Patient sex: M
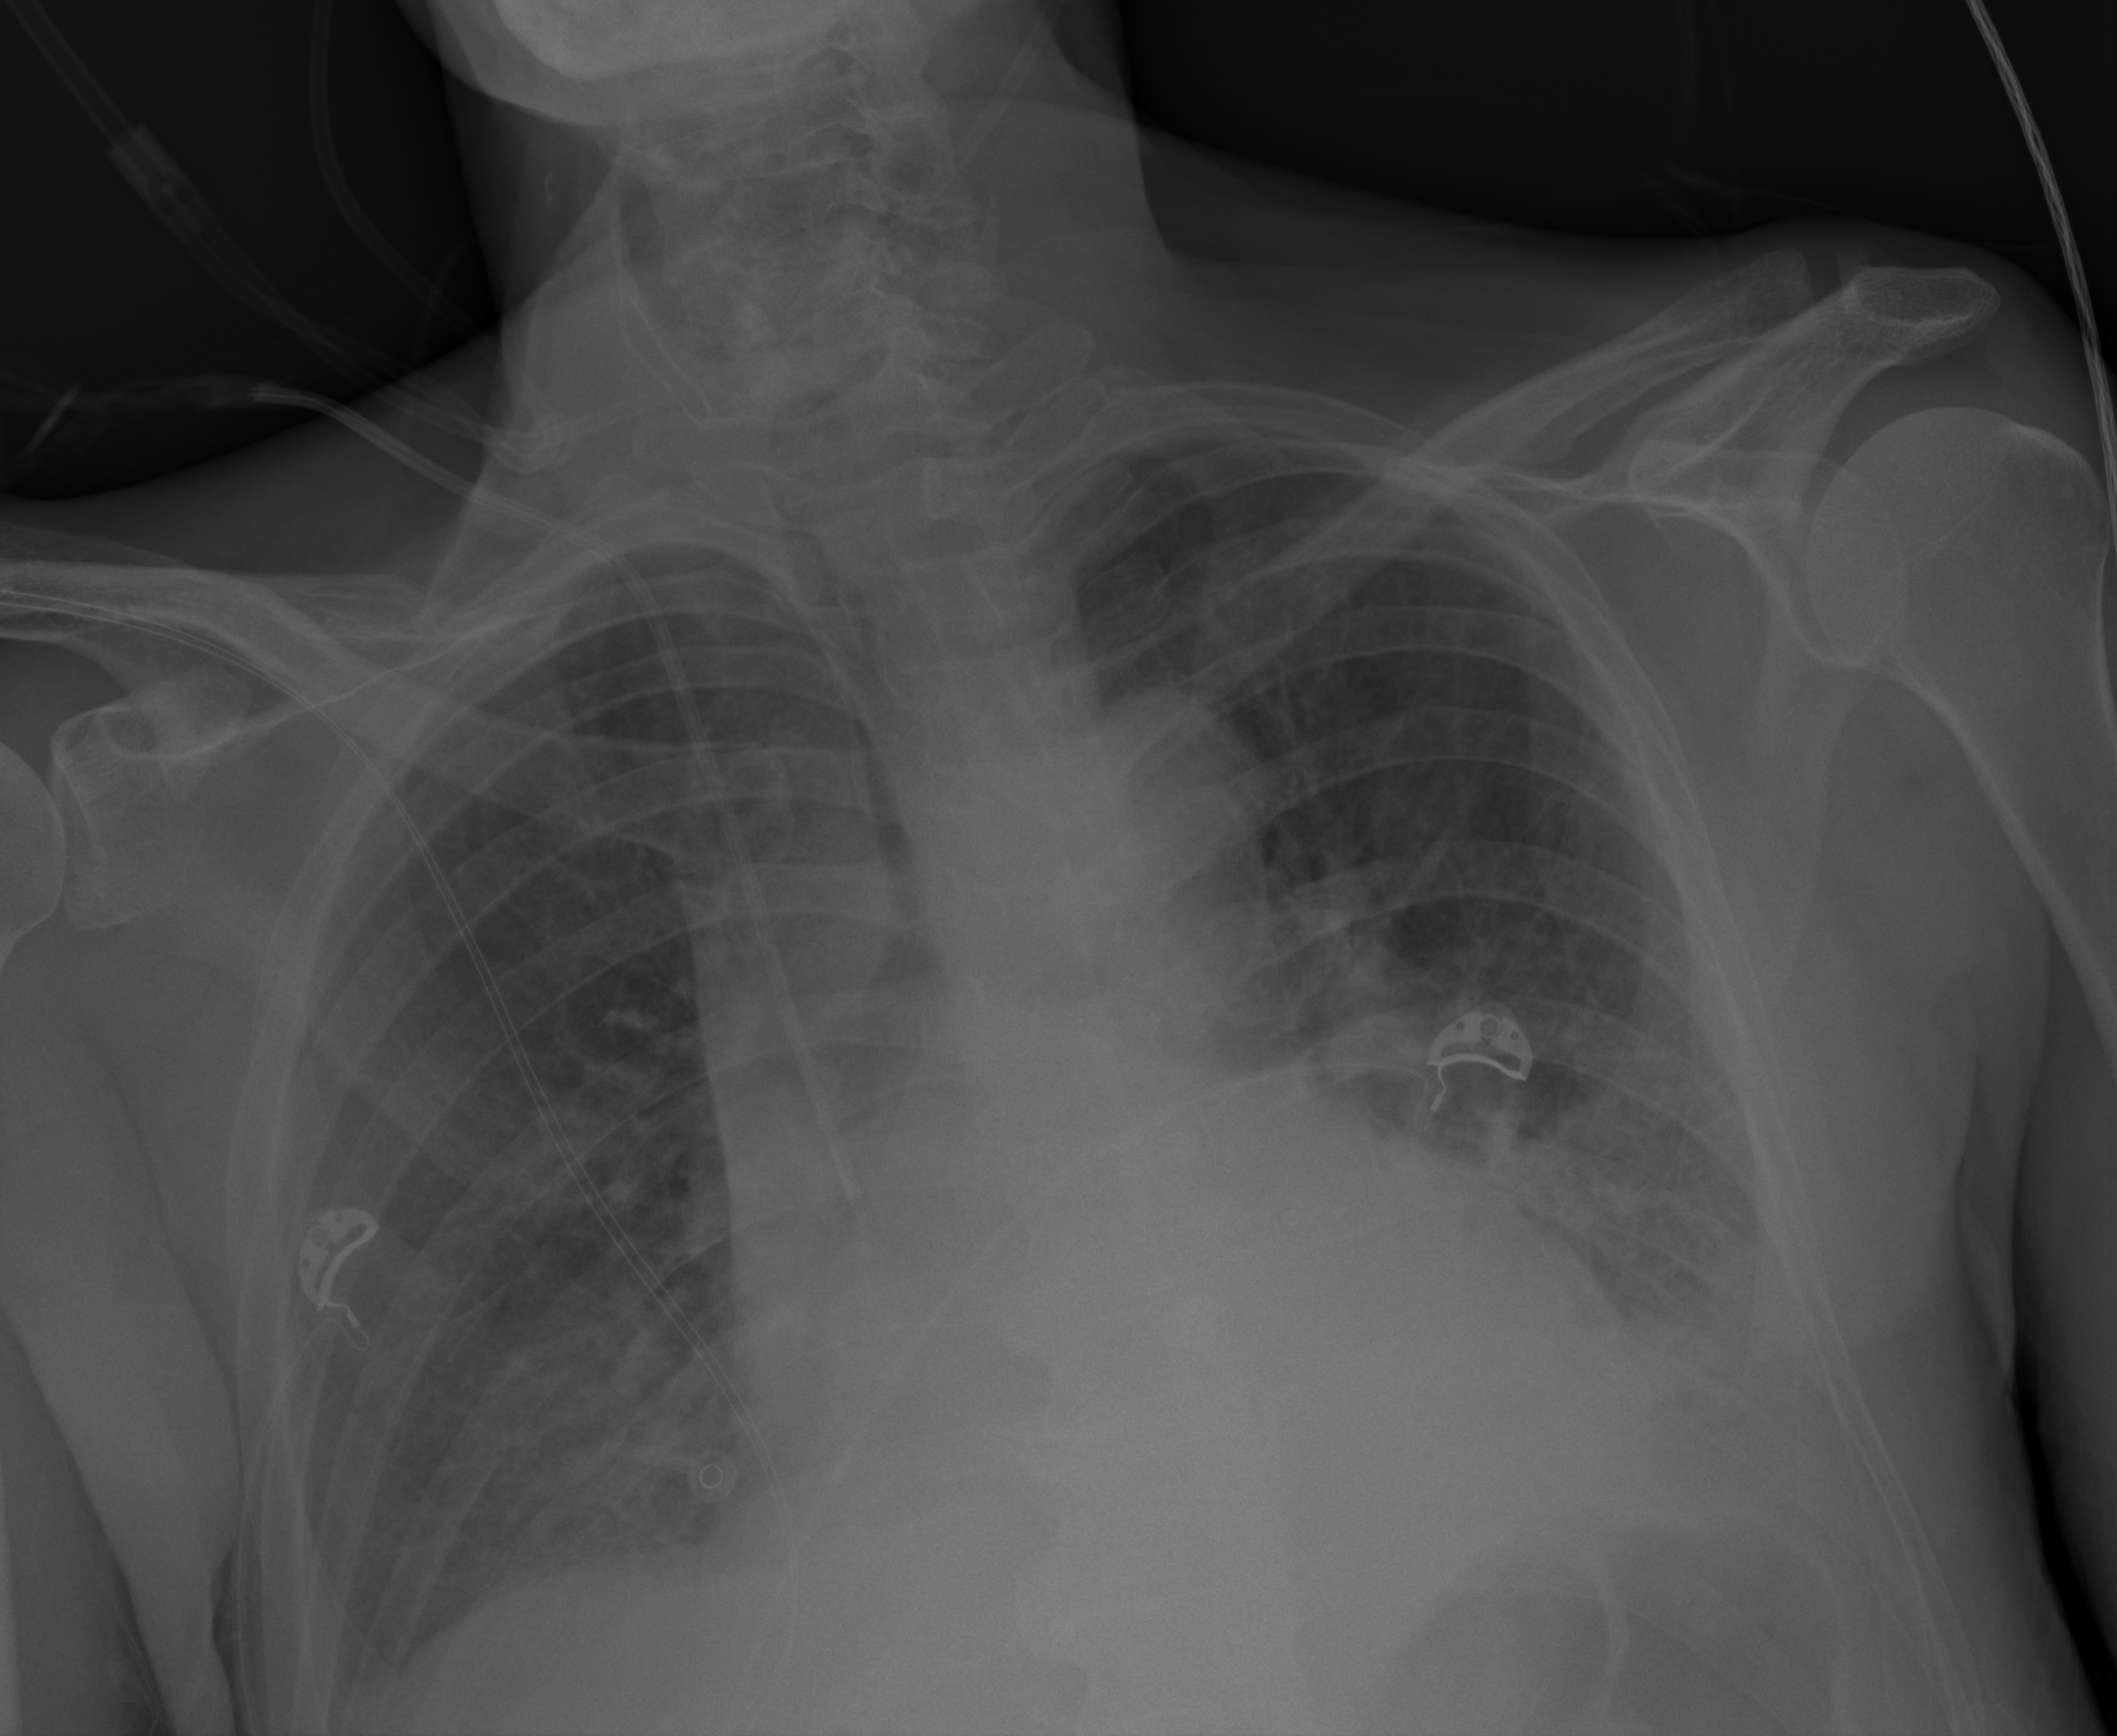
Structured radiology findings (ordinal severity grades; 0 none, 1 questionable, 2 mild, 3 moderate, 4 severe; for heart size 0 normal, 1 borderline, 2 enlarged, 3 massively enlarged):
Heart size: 1
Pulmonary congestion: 2
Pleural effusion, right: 2
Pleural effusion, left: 2
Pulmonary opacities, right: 2
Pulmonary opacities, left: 2
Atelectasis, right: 2
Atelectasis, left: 2